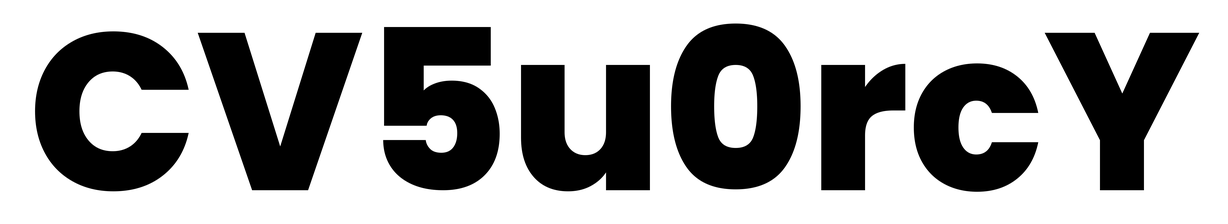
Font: Poppins-ExtraBold